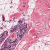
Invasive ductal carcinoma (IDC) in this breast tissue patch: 0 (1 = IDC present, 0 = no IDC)